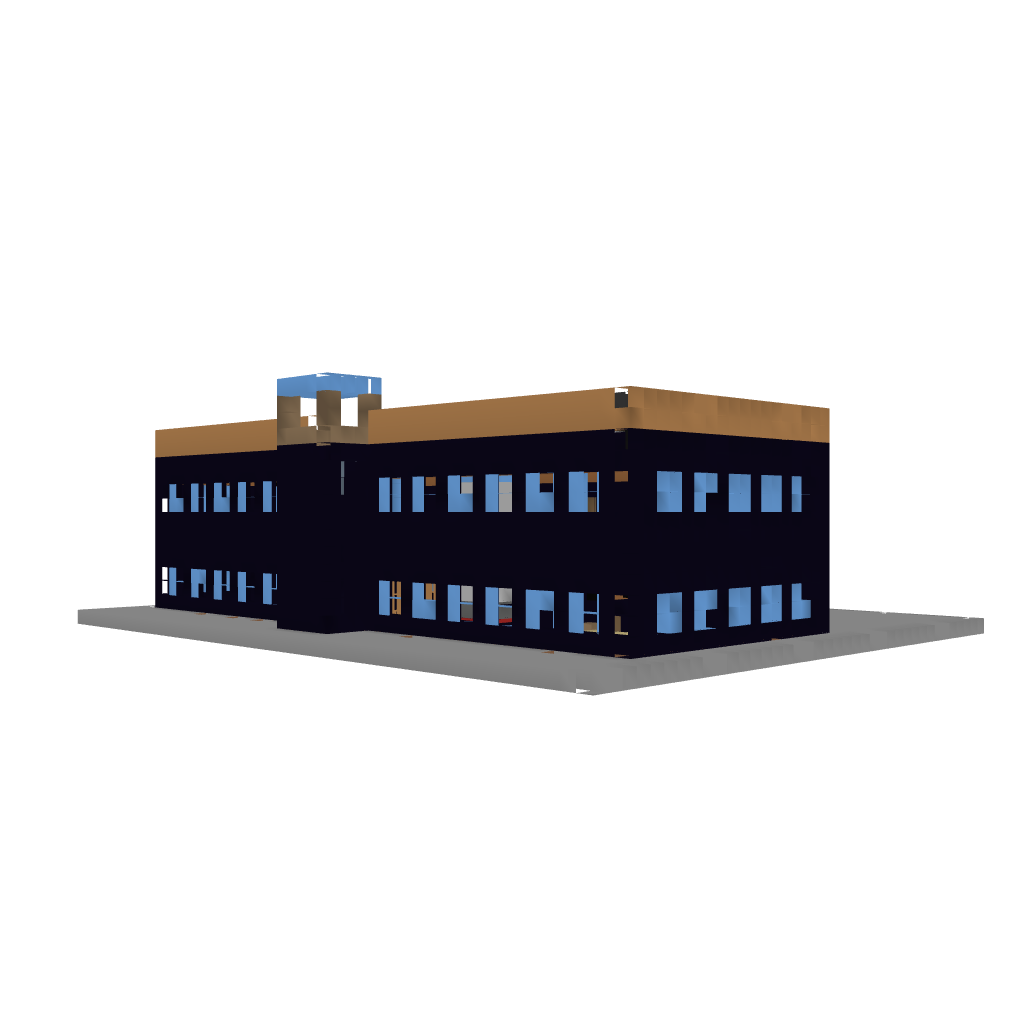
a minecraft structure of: Mansion by Alurra17